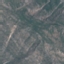
Land use / land cover class: HerbaceousVegetation